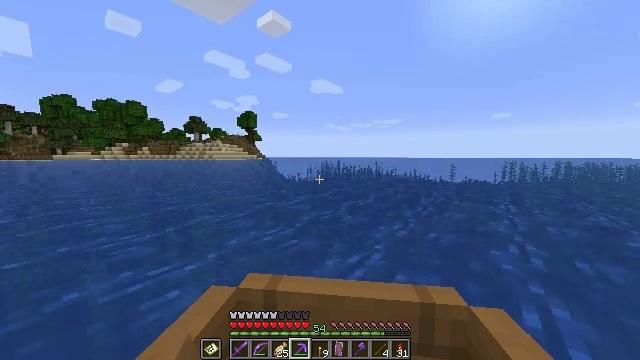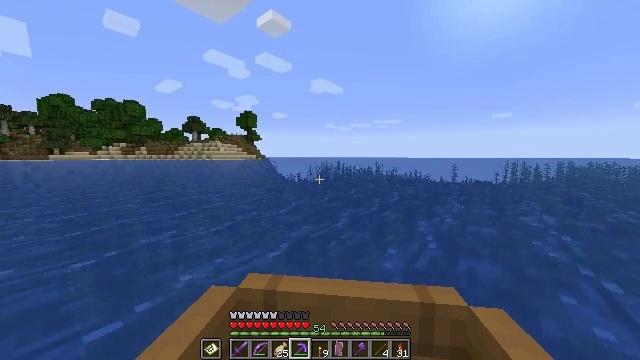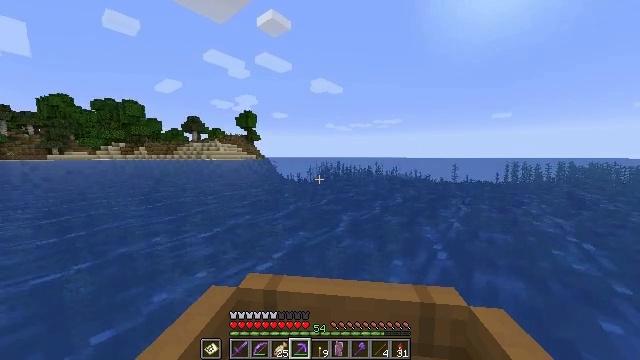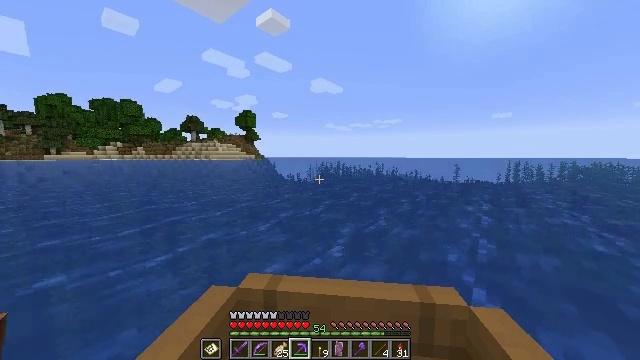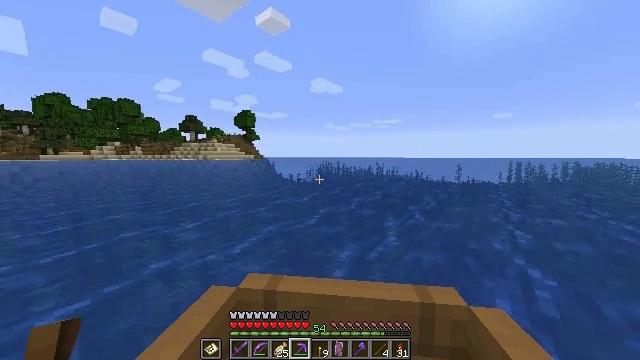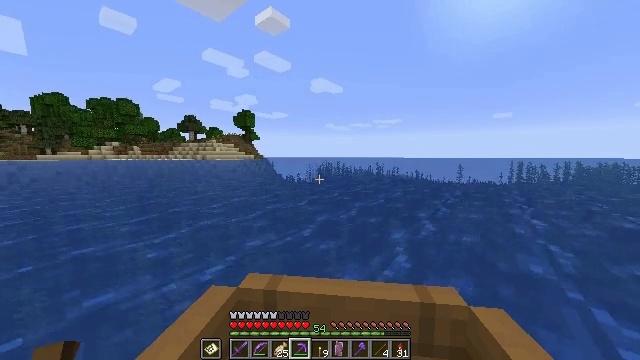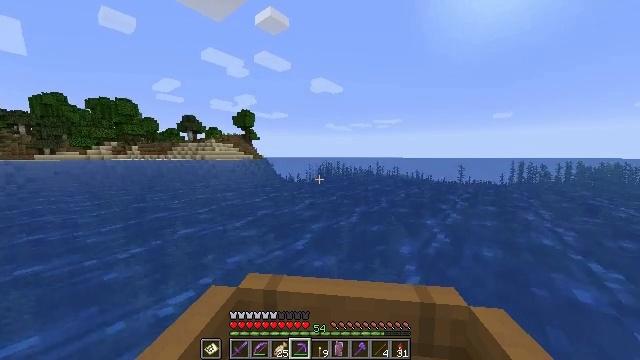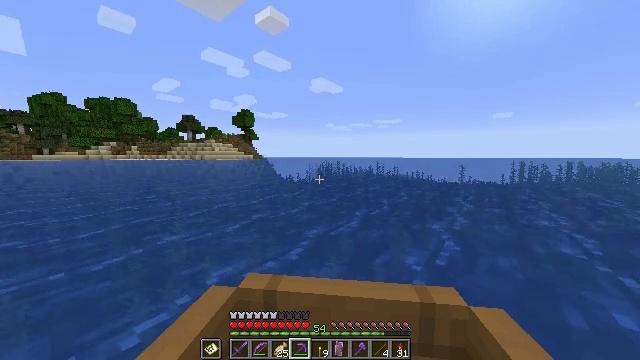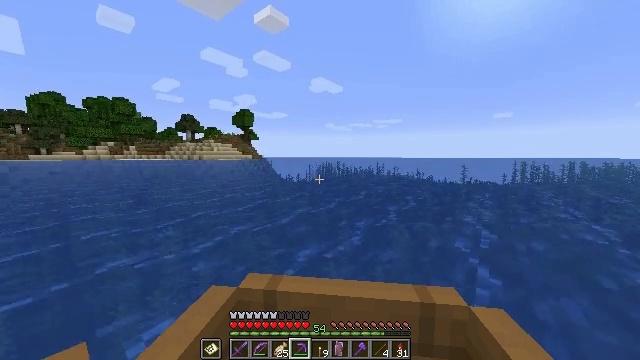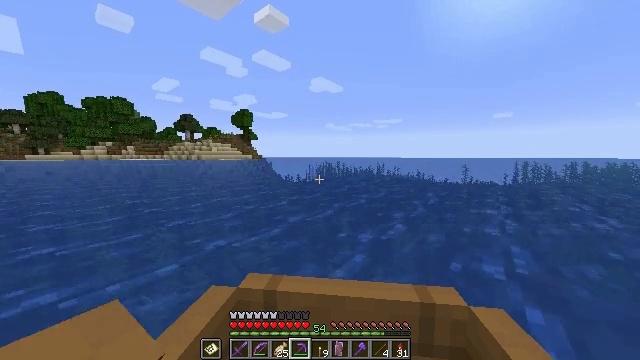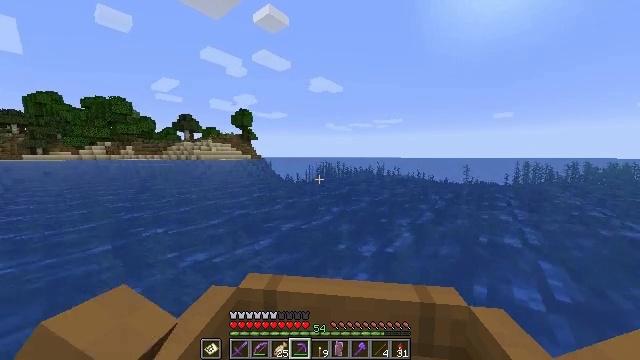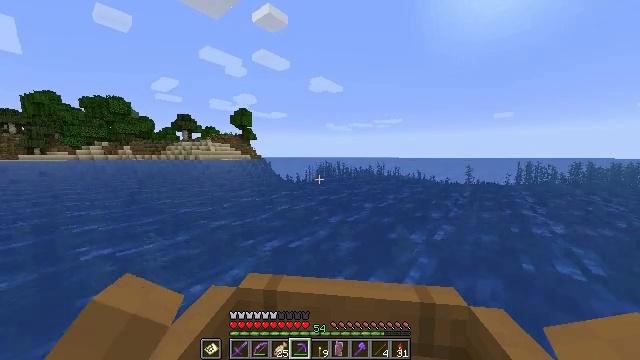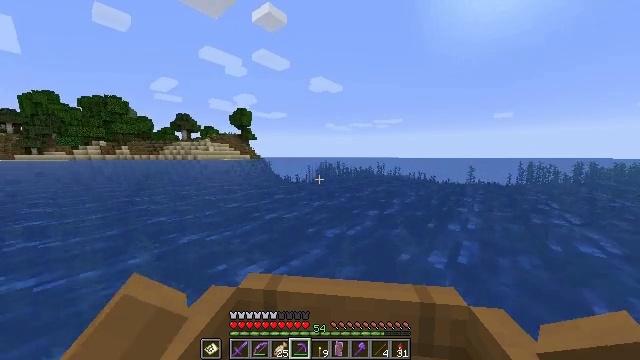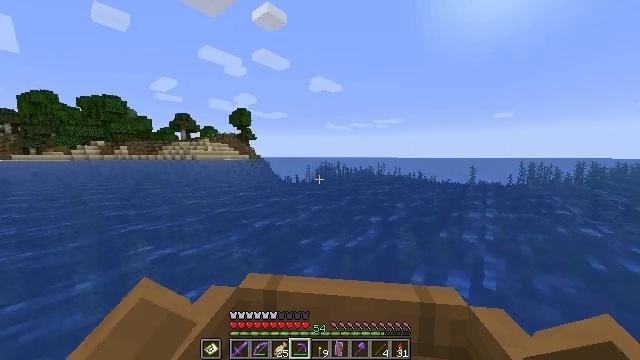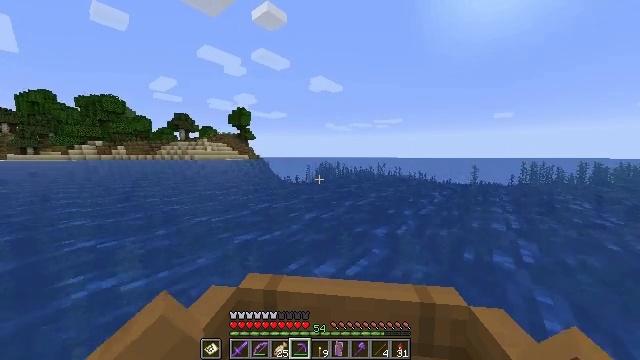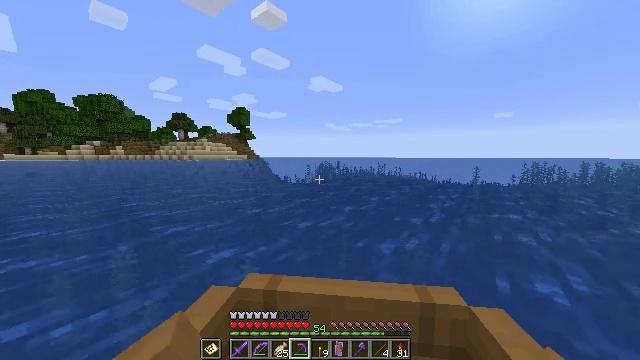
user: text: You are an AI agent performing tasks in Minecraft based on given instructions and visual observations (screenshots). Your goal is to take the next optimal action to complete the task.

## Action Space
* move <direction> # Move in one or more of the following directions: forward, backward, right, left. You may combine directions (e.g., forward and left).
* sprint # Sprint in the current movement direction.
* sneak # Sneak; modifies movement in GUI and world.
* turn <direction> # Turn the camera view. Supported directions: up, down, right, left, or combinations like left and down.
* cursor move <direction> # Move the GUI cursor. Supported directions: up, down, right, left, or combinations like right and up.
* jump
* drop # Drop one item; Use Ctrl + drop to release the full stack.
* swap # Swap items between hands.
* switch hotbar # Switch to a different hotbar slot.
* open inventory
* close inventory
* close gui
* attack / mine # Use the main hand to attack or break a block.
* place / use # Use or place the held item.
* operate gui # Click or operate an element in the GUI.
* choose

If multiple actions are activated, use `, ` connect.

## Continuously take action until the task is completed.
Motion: motion action
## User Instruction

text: Attack the ground to gather sand.
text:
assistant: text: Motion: move forward, sprint
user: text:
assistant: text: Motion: move forward, sprint
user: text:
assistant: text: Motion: move forward, sprint
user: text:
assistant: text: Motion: move forward, sprint
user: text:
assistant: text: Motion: move forward, sprint
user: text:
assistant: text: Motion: move forward, sprint
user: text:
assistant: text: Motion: move forward, sprint
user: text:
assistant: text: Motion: move forward, sprint
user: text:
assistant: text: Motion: move forward, sprint
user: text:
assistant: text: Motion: move forward, sprint
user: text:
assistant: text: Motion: move forward, sprint
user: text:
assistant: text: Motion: move forward, sprint
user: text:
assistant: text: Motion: move forward, sprint
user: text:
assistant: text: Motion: move forward, sprint
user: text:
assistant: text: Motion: move forward, sprint
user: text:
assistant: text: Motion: move forward, sprint
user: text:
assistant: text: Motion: move forward, sprint
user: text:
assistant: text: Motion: move forward, sprint
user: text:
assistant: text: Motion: move forward, sprint
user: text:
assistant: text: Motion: move forward, sprint
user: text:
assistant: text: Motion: move forward, sprint
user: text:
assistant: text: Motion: move forward, sprint
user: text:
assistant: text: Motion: move forward, sprint
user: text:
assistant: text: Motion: move forward, sprint
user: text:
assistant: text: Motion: move forward, sprint
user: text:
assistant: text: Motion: move forward, sprint
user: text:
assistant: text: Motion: move forward, sprint
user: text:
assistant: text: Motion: move forward, sprint
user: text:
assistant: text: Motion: move forward, sprint
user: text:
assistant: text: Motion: move forward, sprint